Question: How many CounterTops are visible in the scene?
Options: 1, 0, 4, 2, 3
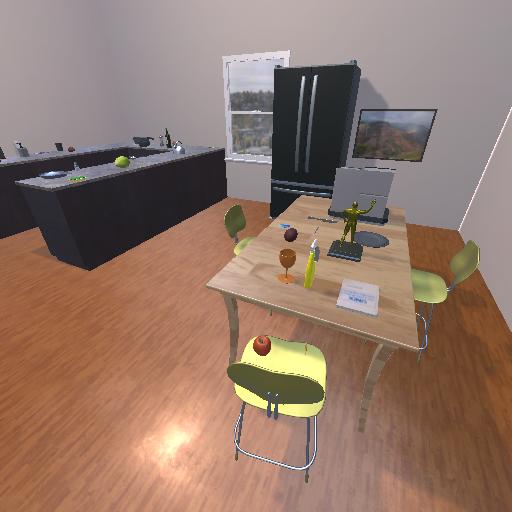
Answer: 1